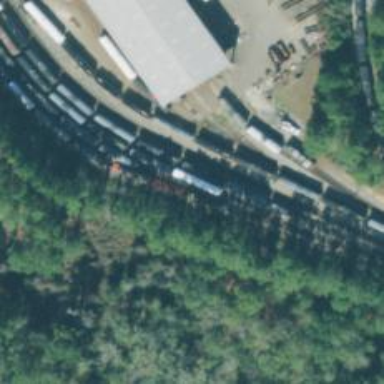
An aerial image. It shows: Railway yard in service.